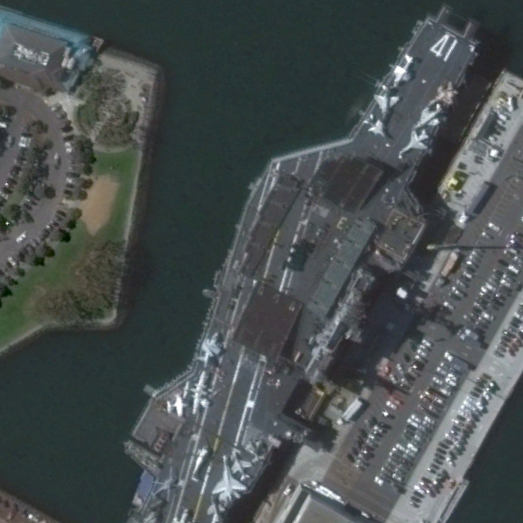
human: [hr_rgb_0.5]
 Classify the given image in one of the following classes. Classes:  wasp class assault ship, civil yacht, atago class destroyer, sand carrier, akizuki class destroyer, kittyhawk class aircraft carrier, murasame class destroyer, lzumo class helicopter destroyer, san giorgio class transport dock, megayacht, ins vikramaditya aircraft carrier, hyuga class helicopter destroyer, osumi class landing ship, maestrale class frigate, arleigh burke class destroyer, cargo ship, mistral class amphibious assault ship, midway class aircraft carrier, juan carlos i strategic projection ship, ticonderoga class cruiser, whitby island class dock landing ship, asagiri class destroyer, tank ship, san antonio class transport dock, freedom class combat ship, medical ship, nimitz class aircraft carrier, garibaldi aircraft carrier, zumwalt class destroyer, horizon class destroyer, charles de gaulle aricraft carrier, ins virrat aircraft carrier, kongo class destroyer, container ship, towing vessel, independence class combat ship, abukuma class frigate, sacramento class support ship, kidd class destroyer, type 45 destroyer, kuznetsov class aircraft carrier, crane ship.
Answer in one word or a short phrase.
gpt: Midway class aircraft carrier